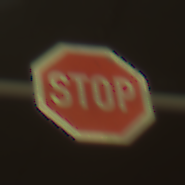
Verkehrszeichen: Stop
Umgebung: Indoor, Special
Tageszeit: NotSpecified
Wetter: NotSpecified
Licht: Artificial
Jahreszeit: NotSpecified
Kontrast: HighContrast